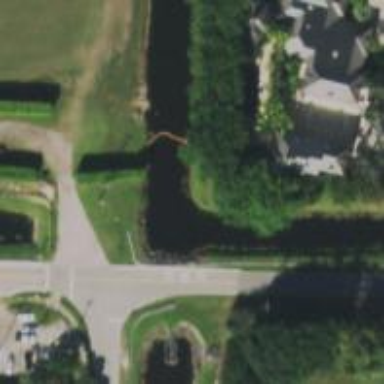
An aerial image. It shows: Canal.